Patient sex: M
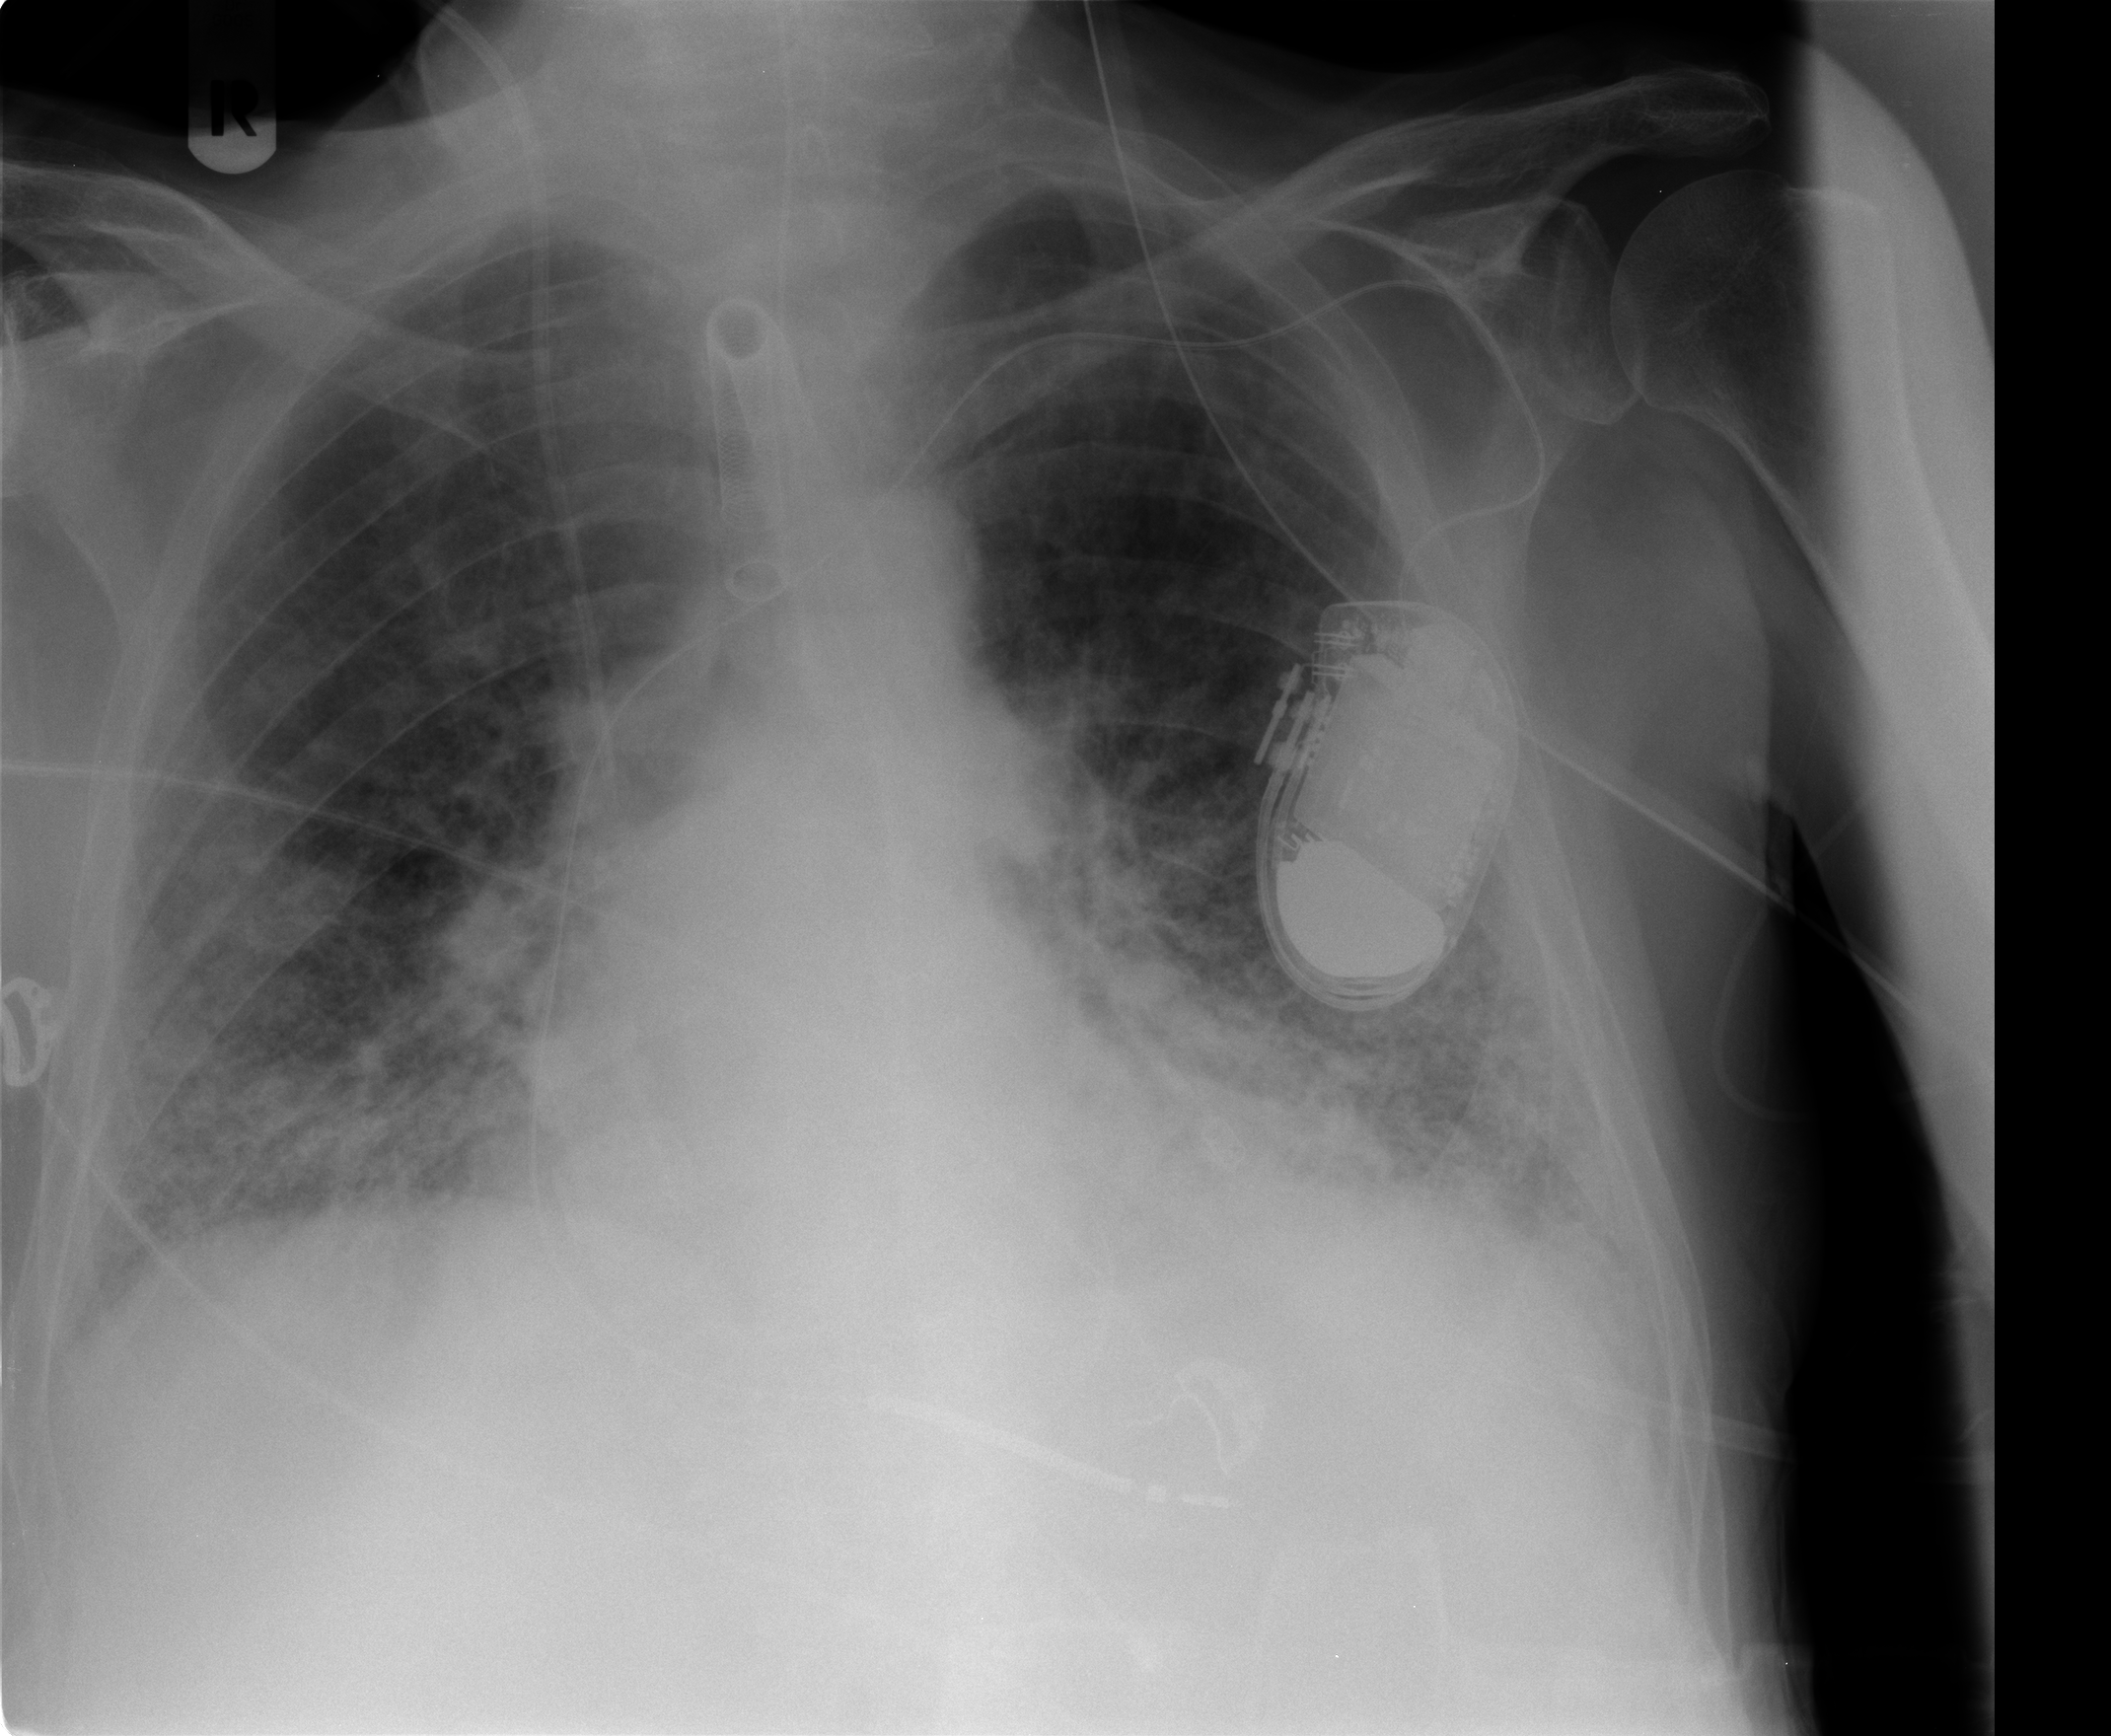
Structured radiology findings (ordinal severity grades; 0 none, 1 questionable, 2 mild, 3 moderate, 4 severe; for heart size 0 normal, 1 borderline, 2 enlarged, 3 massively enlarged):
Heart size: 2
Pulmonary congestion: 3
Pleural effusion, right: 1
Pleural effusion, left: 1
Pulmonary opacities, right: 3
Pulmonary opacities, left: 3
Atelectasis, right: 2
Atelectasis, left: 2